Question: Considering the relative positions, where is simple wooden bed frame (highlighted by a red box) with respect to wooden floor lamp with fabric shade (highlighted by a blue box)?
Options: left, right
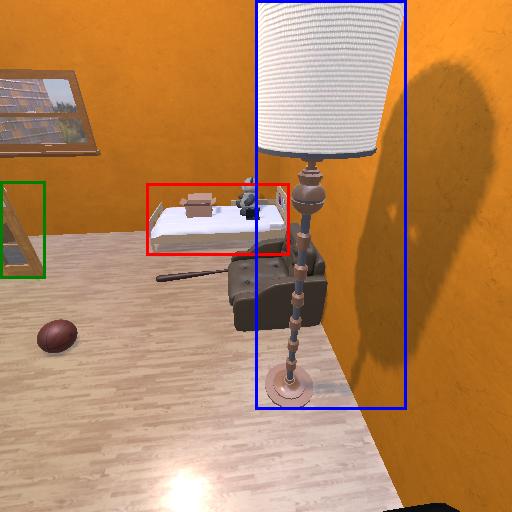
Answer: left